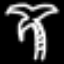
Label: palm tree